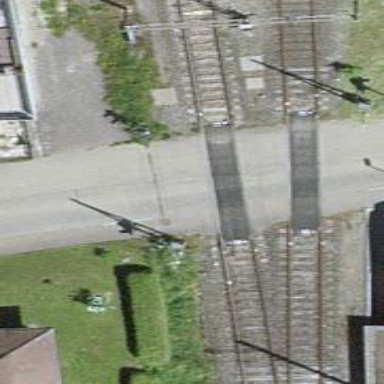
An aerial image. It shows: Level crossing on the railway with lights and full barrier.